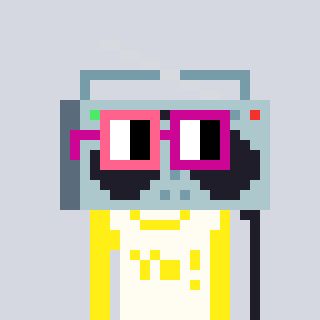
a pixel art character with square pink and red glasses, a boombox-shaped head and a grayscale-colored body on a cool background